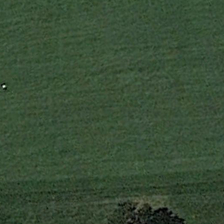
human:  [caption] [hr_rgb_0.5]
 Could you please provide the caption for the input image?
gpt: a grid pattern is on the green grass .

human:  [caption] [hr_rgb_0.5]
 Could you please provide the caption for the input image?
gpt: a green tree is near a piece of green meadow .

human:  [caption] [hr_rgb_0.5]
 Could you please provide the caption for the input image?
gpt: a small tree is on the green grassland .

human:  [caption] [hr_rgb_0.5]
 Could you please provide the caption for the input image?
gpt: a green tree is near a piece of green meadow .

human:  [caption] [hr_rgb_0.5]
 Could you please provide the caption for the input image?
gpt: a grid pattern is on the green grass .